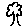
Label: tree